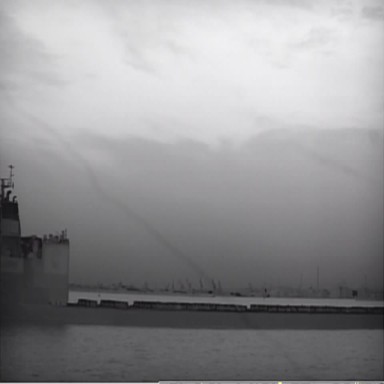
There is a liner in the infrared image.